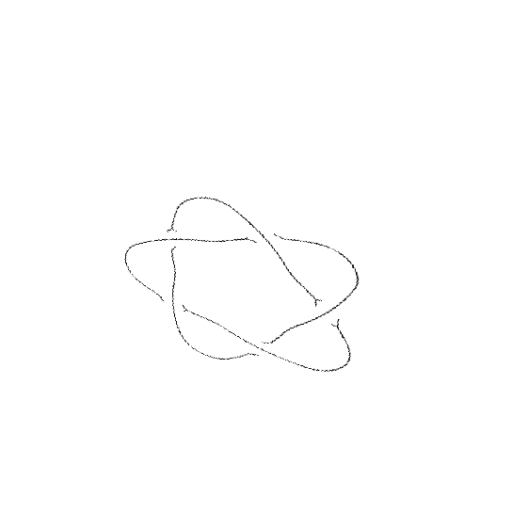
Crossing number: 5